Current action and preconditions to check: trajectory_clear

Your task: For each precondition in the list above, predict whether it will hold at this action.

Consider the current scene as observed from the mobile robot's camera, and analyze the predicted future states of all dynamic agents (e.g., people, animals, vehicles, or any moving entities) within the NEXT SECOND.

IMPORTANT: Only answer "very likely" if you are absolutely certain—based on strong, clear evidence—that a dynamic agent will violate the precondition in the predicted future state. Do NOT answer "very likely" for unlikely, ambiguous, or low-probability risks.

Ask yourself for each precondition: Is there a high probability, with clear and convincing evidence, that the predicted future states of any dynamic agent will interfere with the predicted future state of the currently executing action within the NEXT SECOND, causing that precondition to fail?

Assess the risk level based on these predictions. Use "likely" or "very likely" if motions create a clear risk of interference.

Use "neutral" or "improbable" if agents are nearby but their predicted paths are clearly diverging or non-conflicting.

Failure Risk Categories: "very improbable", "improbable", "neutral", "likely", "very likely"

Answer Format: Output ONLY the probability_of_failure value from these categories: "very improbable", "improbable", "neutral", "likely", "very likely"

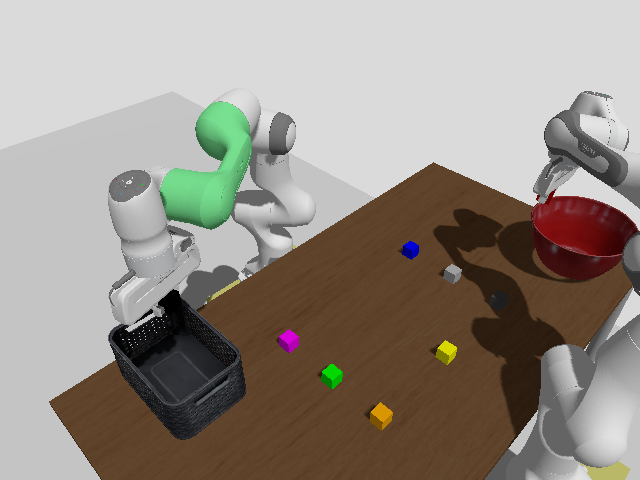

Answer: very improbable